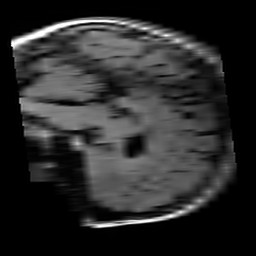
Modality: T1w
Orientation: sagittal
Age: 21
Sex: female
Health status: healthy
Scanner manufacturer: siemens
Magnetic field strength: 3 T
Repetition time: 4.1 s
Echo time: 0.0085 s